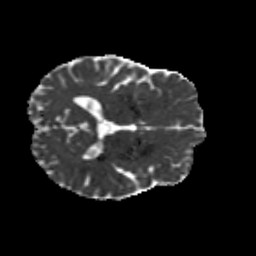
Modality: MD
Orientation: axial
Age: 37
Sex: female
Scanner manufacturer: siemens
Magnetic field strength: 3 T
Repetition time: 8.6 s
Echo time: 0.095 s